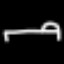
Label: bed